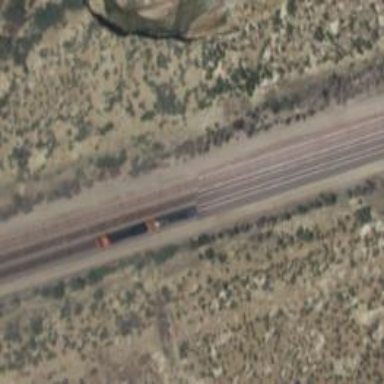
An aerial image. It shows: Railway siding with rails.